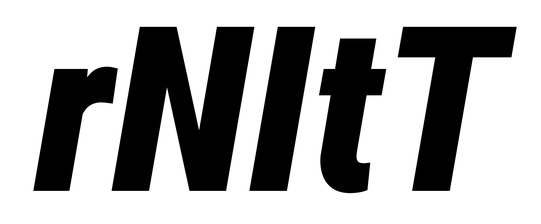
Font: Roboto-Italic_Condensed_Black_Italic